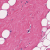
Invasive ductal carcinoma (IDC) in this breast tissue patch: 0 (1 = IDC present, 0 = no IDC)